Question: I want to assign a new sub element to an existing xml using element tree.
below original xml -
'''
<FILE>
<INSTANCE>
<A>123</A>
<B>ABC</B>
</INSTANCE>
<INSTANCE>
<A>456</A>
<B>DEF</B>
</INSTANCE>
</FILE>
'''
Below expected xml -
'''
<FILE>
<INSTANCE>
<A>123</A>
<B>ABC</B>
<C>0</C>
</INSTANCE>
<INSTANCE>
<A>456</A>
<B>DEF</B>
<C>0</C>
</INSTANCE>
</FILE>
'''
I tried this -
'''
import xml.etree.ElementTree as ET
tree = ET.parse("test.xml")
root = tree.getroot()
s= {"":"0"}
c = root.makeelement("C",s)
for child in root.findall('.//INSTANCE/A/..'):
child.append(c)
tree.write("test1.xml")
'''
i got below output -

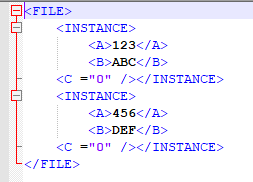
Answer: To start, Python Documentation for <URL> says
> Do not call this method, use the SubElement() factory function instead.
So let's do that instead. And the solution is to set the text separately.
'''
import xml.etree.ElementTree as ET
tree = ET.parse("test.xml")
root = tree.getroot()
for child in root.findall('.//INSTANCE/A/..'):
c = ET.SubElement(child, "C")
c.text = "0" # SET the text explicitly
tree.write("test1.xml")
'''
Finally, kindly edit your question and post the error output as text instead of an image.